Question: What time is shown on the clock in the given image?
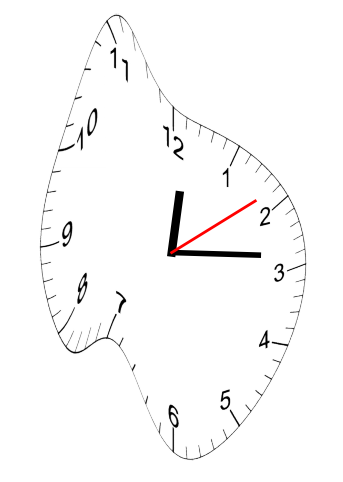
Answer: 12:14:09